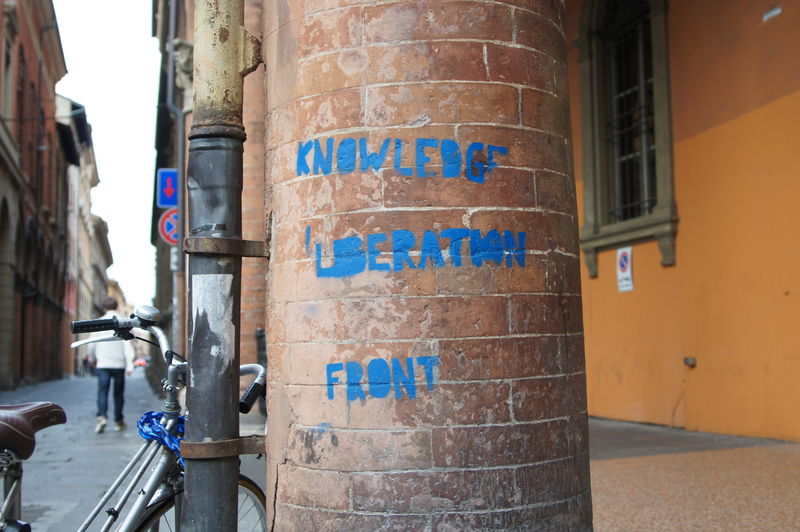
Titel: Knowledge Liberation Front
Standort: Bologna
Schlagwörter: blau, mann, gelb, ausschnitt, fenster, orange, straße, säule, rot, schloss, weg, mensch, stein, häuser, front, schrift, ziegel, rad, draussen, schild, dose, regenrinne, gesprüht, fahrrad, art, regenrohr, wort, rohr, fallrohr, schablone, grafitti, street, spray, street art, graffitti, parkverbot, sprey, knowledge